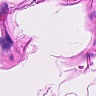
Metastatic tissue present: no